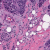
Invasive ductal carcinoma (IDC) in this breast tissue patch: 0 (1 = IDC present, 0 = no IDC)